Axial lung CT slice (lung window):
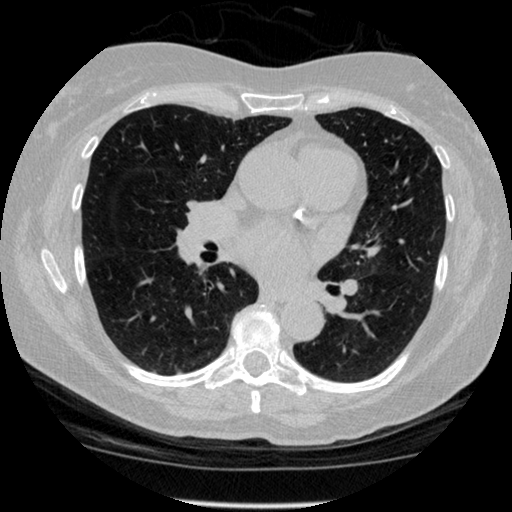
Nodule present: no